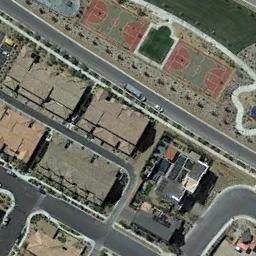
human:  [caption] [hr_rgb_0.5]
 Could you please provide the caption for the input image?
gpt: Two basketball courts and many houses are on both side of a road .

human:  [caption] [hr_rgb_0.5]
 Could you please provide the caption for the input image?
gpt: The basketball courts on the bare land are adjacent to the residential area .

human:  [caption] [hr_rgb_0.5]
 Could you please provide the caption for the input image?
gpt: The buildings are next to two basketball courts .

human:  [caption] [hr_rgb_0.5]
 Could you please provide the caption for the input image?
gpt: Two basketball courts on the lawn and the residential area beside .

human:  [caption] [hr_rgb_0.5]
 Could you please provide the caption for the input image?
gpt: There are some basketball courts next to the house .